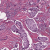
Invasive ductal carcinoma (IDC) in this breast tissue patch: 1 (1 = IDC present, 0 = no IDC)